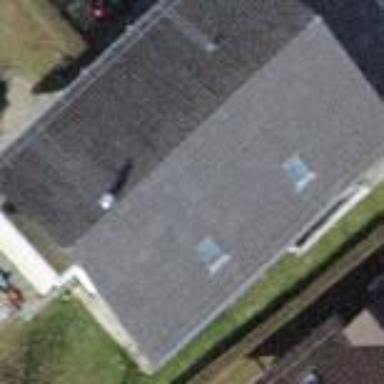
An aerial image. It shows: Detached building with gabled roof.